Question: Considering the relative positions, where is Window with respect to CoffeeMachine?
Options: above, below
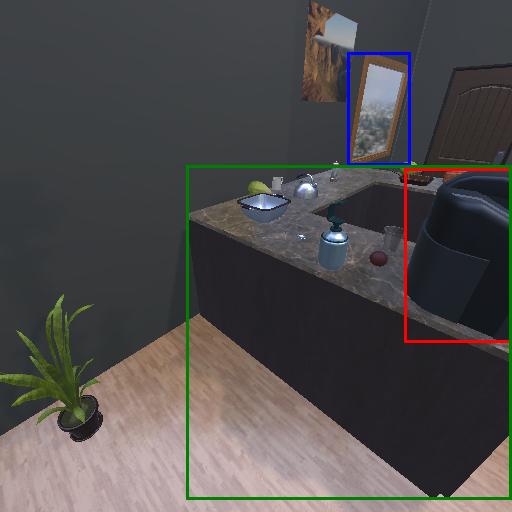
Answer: above